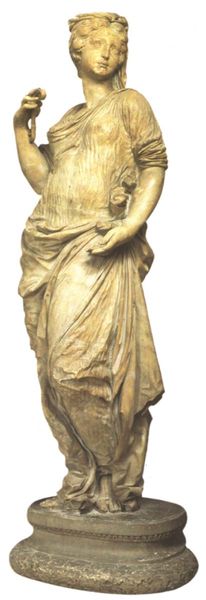
Titel: Figur vom Mausoleum des Claude de Lorraine, Temperantia
Künstler: Domenico del Barbiere
Schlagwörter: hand, kopf, umhang, gelb, busen, frau, kleid, marmor, mund, nase, tuch, arm, arme, augen, falten, sockel, stehen, stein, ärmel, hände, figur, gewand, haare, pose, stehend, locken, prinzessin, rund, statue, relief, barfuß, heilige, hoheit, elfenbein, tatue, gefafft, stutue